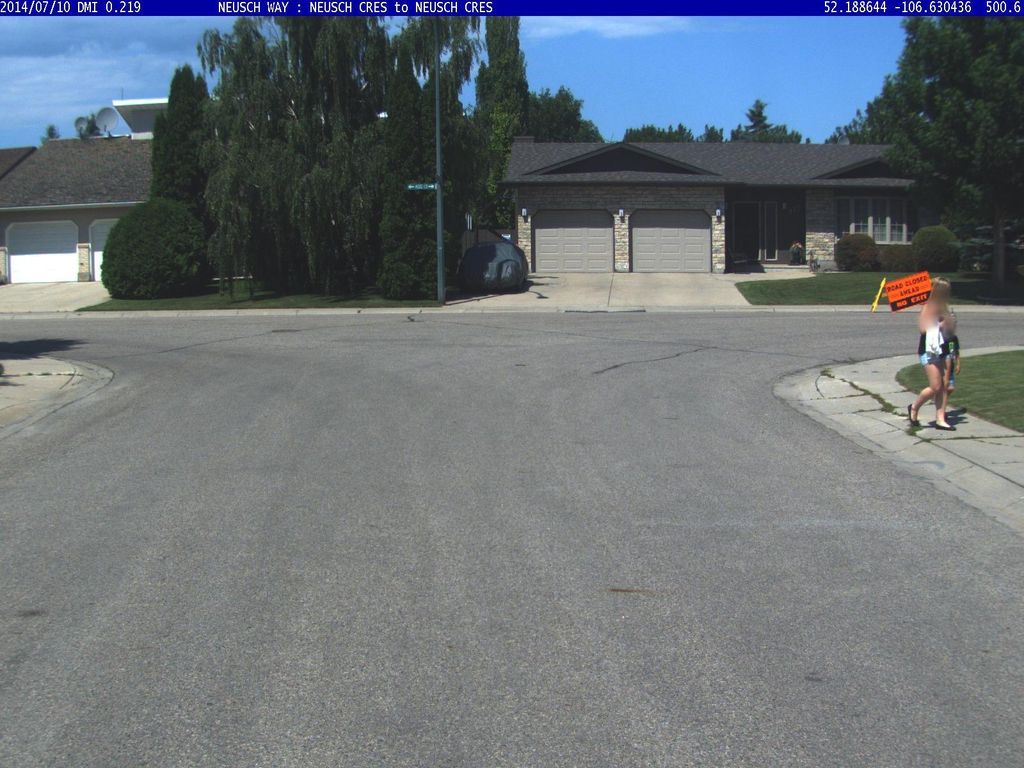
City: saskatoon